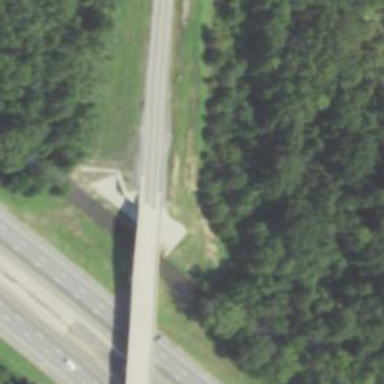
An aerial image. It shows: Tertiary road passing over beam bridge.